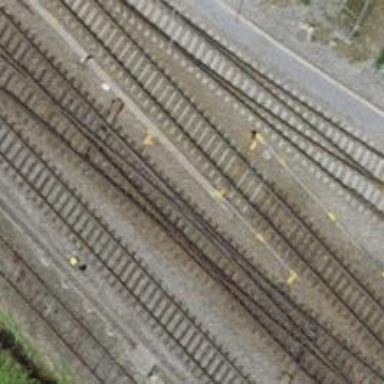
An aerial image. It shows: Railway switch.